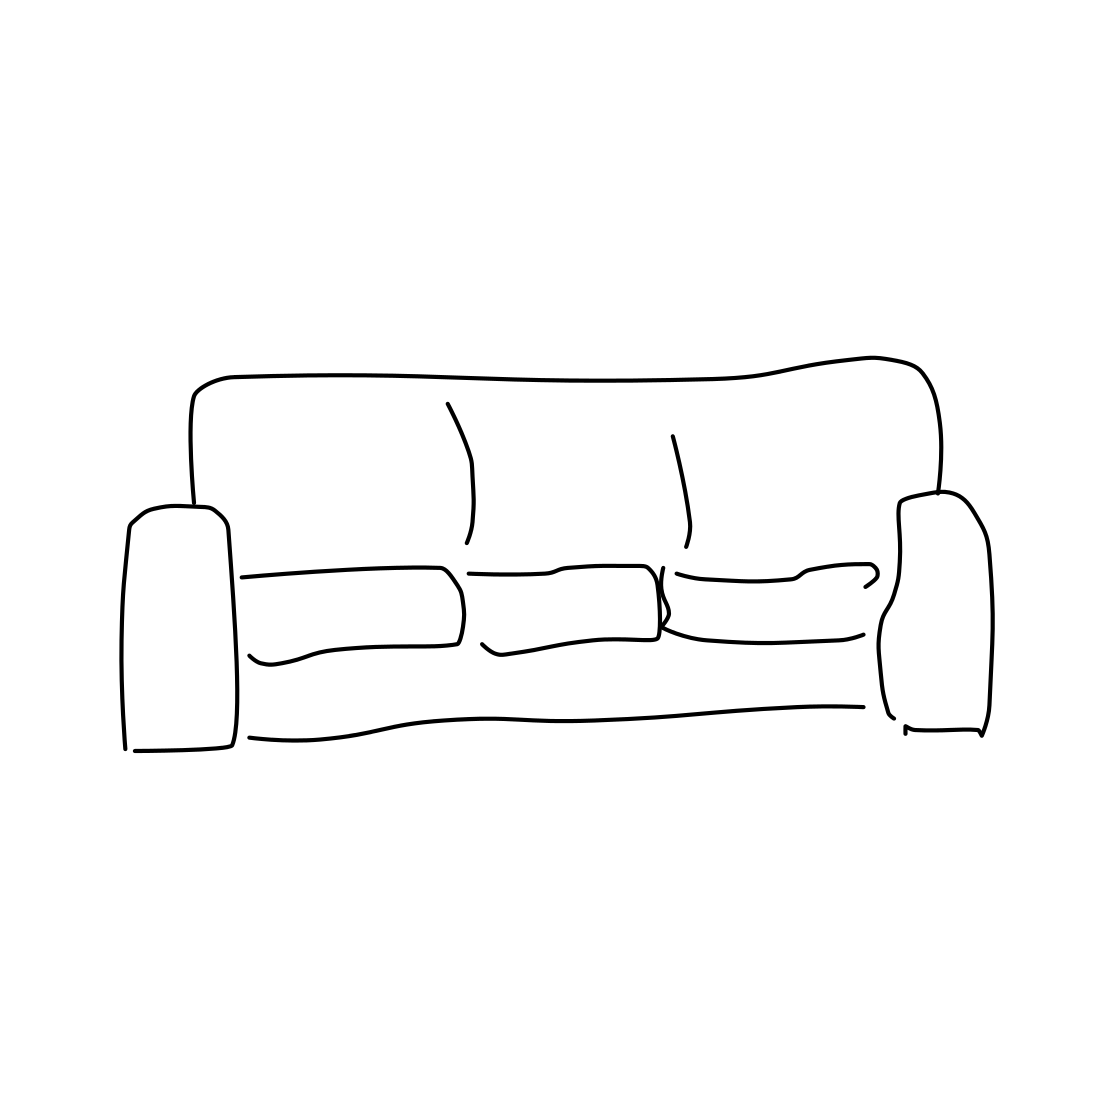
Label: couch